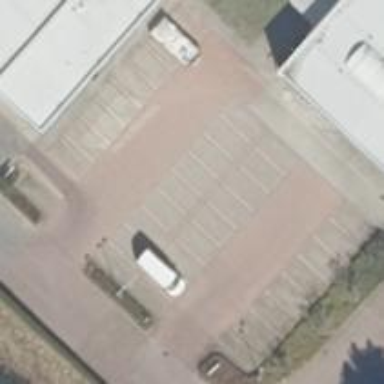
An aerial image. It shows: Parking area with surface.